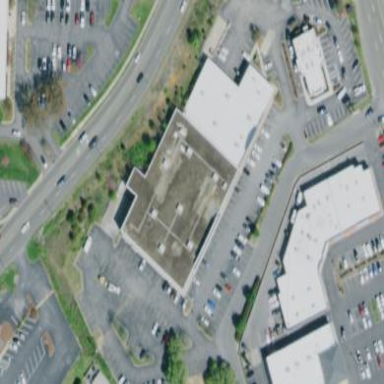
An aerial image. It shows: Retail building.